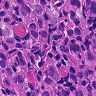
Metastatic tissue present: yes